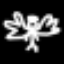
Label: angel